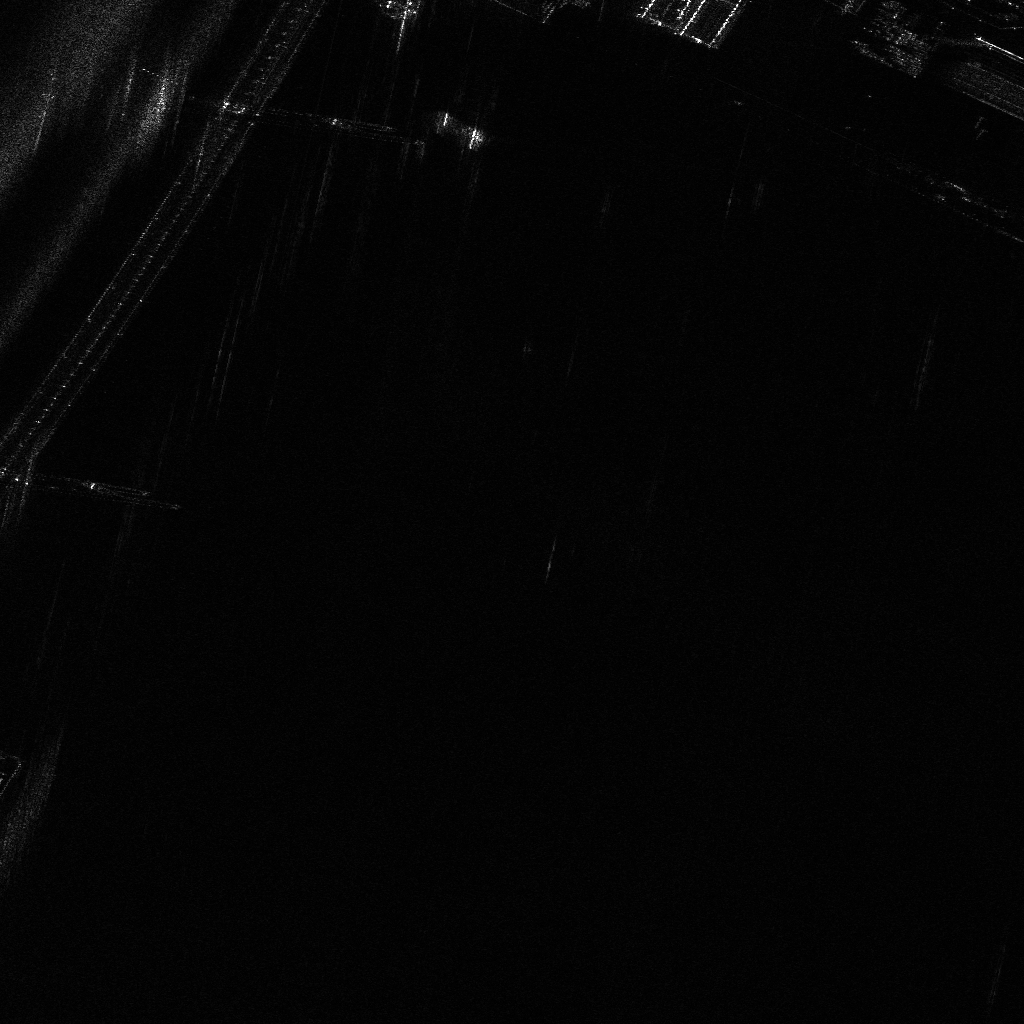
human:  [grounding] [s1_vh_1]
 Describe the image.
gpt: In the satellite image, there is  <ref>1 medium container </ref> <box>[[42, 11, 47, 13, 28]]</box> located at top.